Question: I am working on a little Android Studio (version 2.2.3) application.
After adding a second activity with a lot of components I noticed that when I type R.id in the first activity, the auto-completion proposes me the components from the second activity.
Is this normal ?

And here is a working example of my issue (I took the screenshot from it), for simplicity I just created two empty activities each one with a button.
AndroidManifest.xml :
'''
<?xml version="1.0" encoding="utf-8"?>
<manifest xmlns:android="http://schemas.android.com/apk/res/android"
package="com.example.myapplication">
<application
android:allowBackup="true"
android:icon="@mipmap/ic_launcher"
android:label="@string/app_name"
android:supportsRtl="true"
android:theme="@style/AppTheme">
<activity android:name=".MainActivity">
<intent-filter>
<action android:name="android.intent.action.MAIN" />
<category android:name="android.intent.category.LAUNCHER" />
</intent-filter>
</activity>
<activity android:name=".Main2Activity"></activity>
</application>
'''
MainActivity.java :
'''
package com.example.myapplication;
import android.support.v7.app.AppCompatActivity;
import android.os.Bundle;
import android.widget.Button;
public class MainActivity extends AppCompatActivity {
private Button btMain1;
@Override
protected void onCreate(Bundle savedInstanceState) {
super.onCreate(savedInstanceState);
setContentView(R.layout.activity_main);
//Here is the issue,
//autocompletion of R.id. shows every layout and their composents
btMain1 = (Button) findViewById(R.id.);
}
}
'''
activity_main.xml :
'''
<?xml version="1.0" encoding="utf-8"?>
<RelativeLayout xmlns:android="http://schemas.android.com/apk/res/android"
xmlns:tools="http://schemas.android.com/tools"
android:id="@+id/activity_main"
android:layout_width="match_parent"
android:layout_height="match_parent"
android:paddingBottom="@dimen/activity_vertical_margin"
android:paddingLeft="@dimen/activity_horizontal_margin"
android:paddingRight="@dimen/activity_horizontal_margin"
android:paddingTop="@dimen/activity_vertical_margin"
tools:context="com.example.myapplication.MainActivity">
<Button
android:text="Button"
android:layout_width="wrap_content"
android:layout_height="wrap_content"
android:layout_alignParentTop="true"
android:layout_centerHorizontal="true"
android:layout_marginTop="198dp"
android:id="@+id/btMain1" />
</RelativeLayout>
'''
Main2Activity.java :
'''
package com.example.myapplication;
import android.support.v7.app.AppCompatActivity;
import android.os.Bundle;
import android.widget.Button;
public class Main2Activity extends AppCompatActivity {
private Button btMain2;
@Override
protected void onCreate(Bundle savedInstanceState) {
super.onCreate(savedInstanceState);
setContentView(R.layout.activity_main2);
}
}
'''
activity_main2.xml :
'''
<?xml version="1.0" encoding="utf-8"?>
<RelativeLayout xmlns:android="http://schemas.android.com/apk/res/android"
xmlns:tools="http://schemas.android.com/tools"
android:id="@+id/activity_main2"
android:layout_width="match_parent"
android:layout_height="match_parent"
android:paddingBottom="@dimen/activity_vertical_margin"
android:paddingLeft="@dimen/activity_horizontal_margin"
android:paddingRight="@dimen/activity_horizontal_margin"
android:paddingTop="@dimen/activity_vertical_margin"
tools:context="com.example.myapplication.Main2Activity">
<Button
android:text="Button"
android:layout_width="wrap_content"
android:layout_height="wrap_content"
android:layout_alignParentTop="true"
android:layout_centerHorizontal="true"
android:layout_marginTop="198dp"
android:id="@+id/btMain2" />
</RelativeLayout>
'''
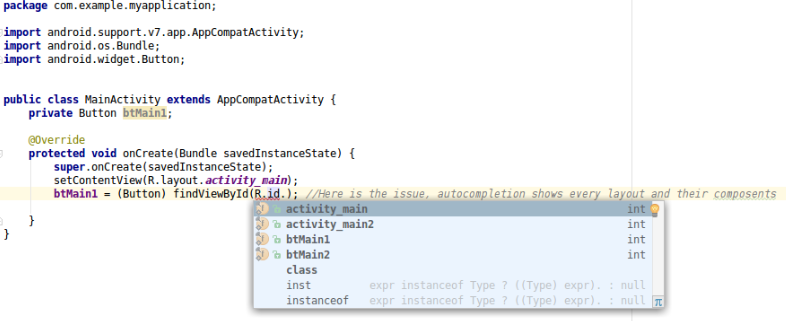
Answer: <URL> is a generated file containing all the resource identifiers for your application.
'R.id' is just one subclass. You also would see 'R.layout' auto-complete, for example on 'setContentView'
The auto-completion will pull everything because there is no isolation inside of activities, fragments, services, etc.
(snippet of mine)
'''
/* AUTO-GENERATED FILE. DO NOT MODIFY.
*
* This class was automatically generated by the
* aapt tool from the resource data it found. It
* should not be modified by hand.
*/
public final class R {
// ...
public static final class id {
public static final int action0=0x7f0e0090;
public static final int action_bar=0x7f0e0060;
public static final int action_bar_activity_content=0x7f0e0000;
public static final int action_bar_container=0x7f0e005f;
public static final int action_bar_root=0x7f0e005b;
public static final int action_bar_spinner=0x7f0e0001;
public static final int action_bar_subtitle=0x7f0e0041;
'''